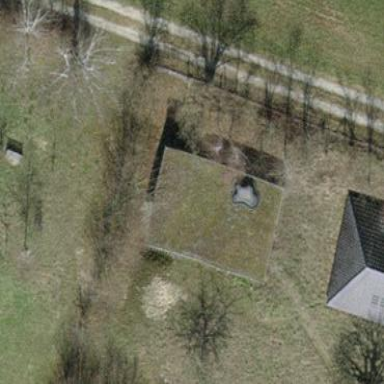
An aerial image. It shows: Shed building.